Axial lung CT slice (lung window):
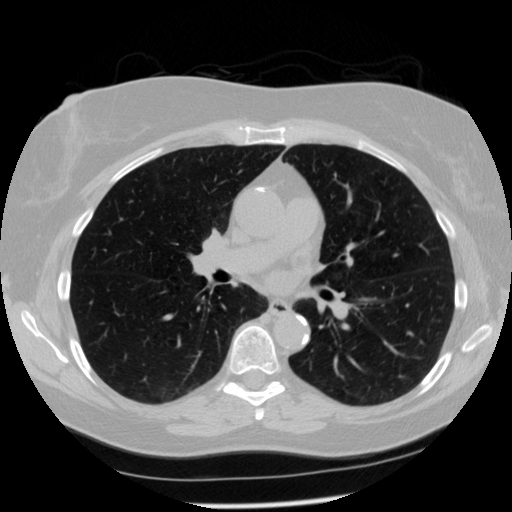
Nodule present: no